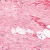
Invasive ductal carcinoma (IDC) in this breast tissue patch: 0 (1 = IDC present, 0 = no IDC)